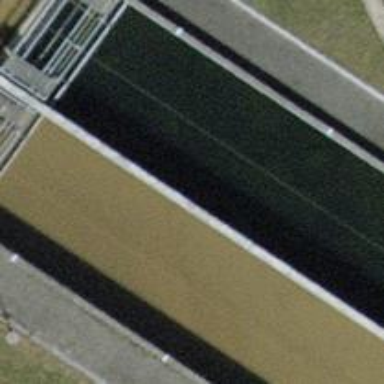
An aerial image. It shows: Image of wastewater.